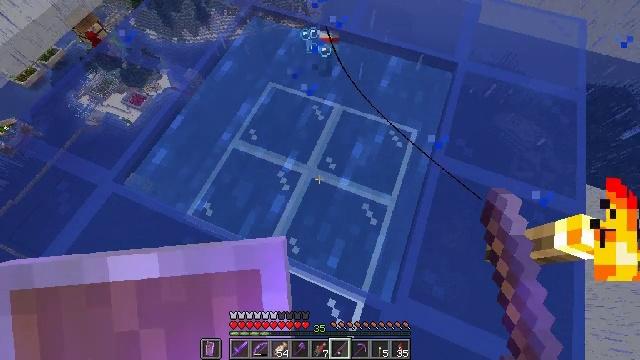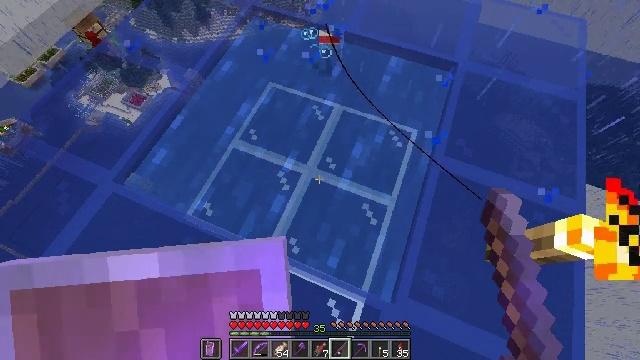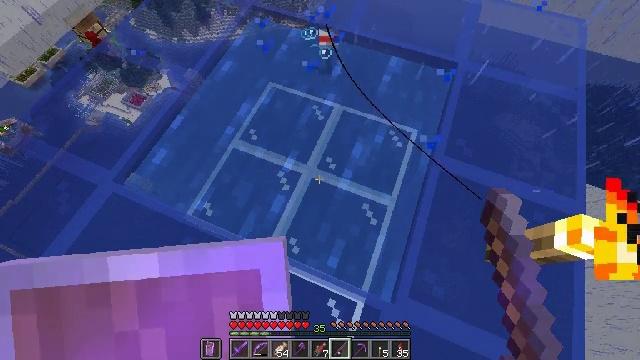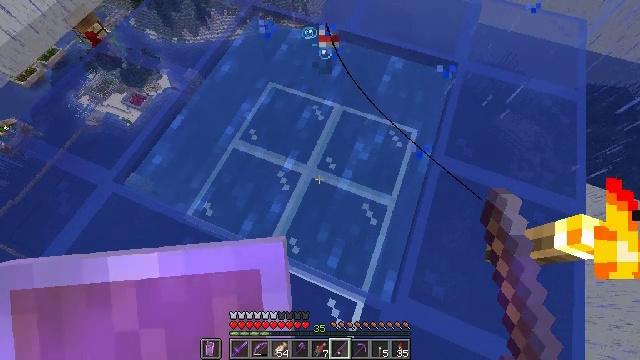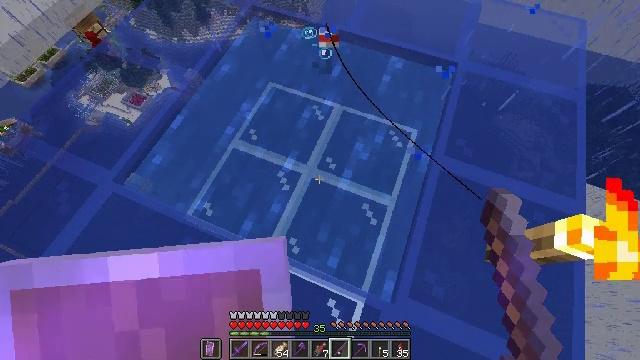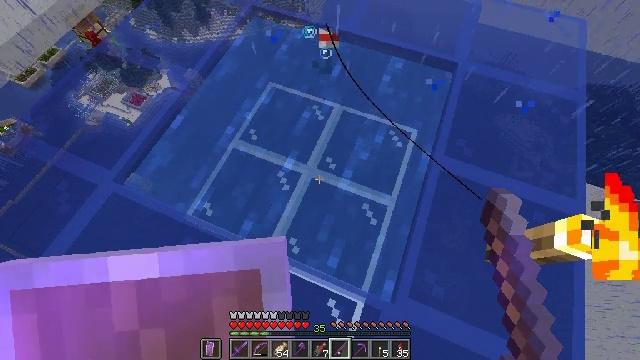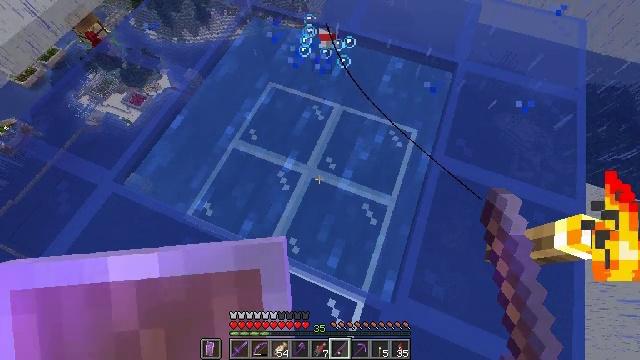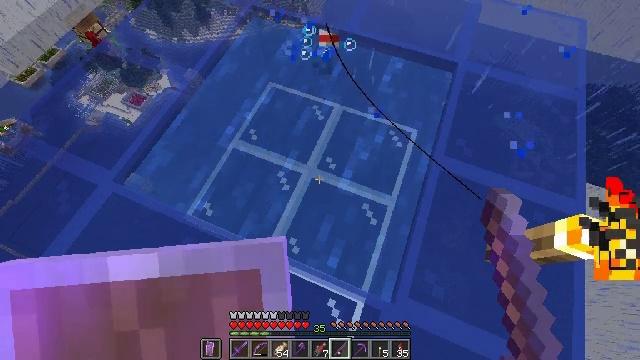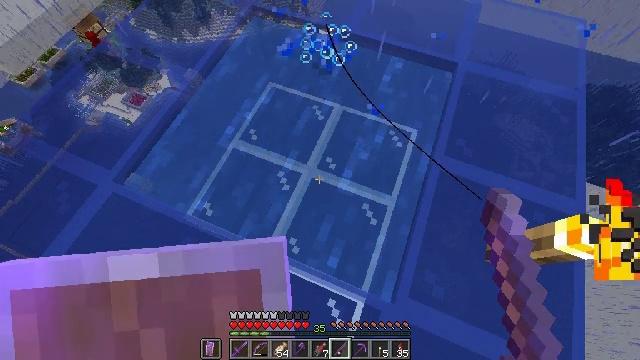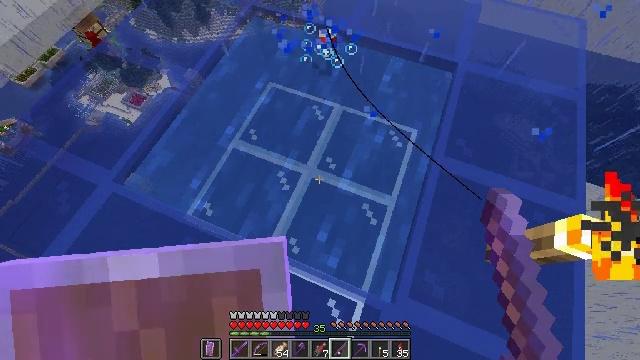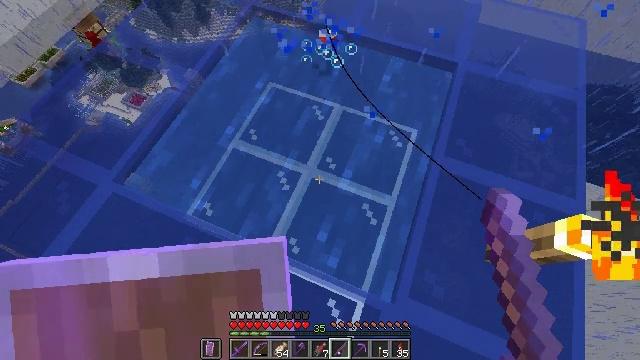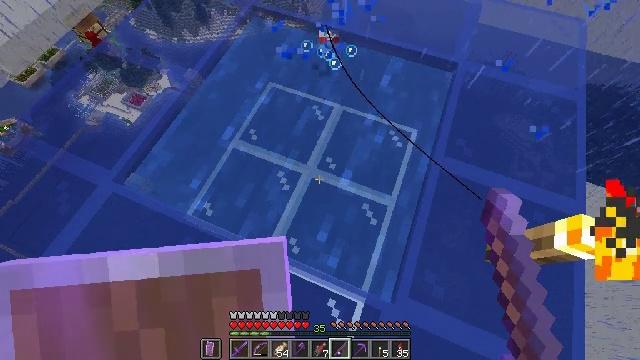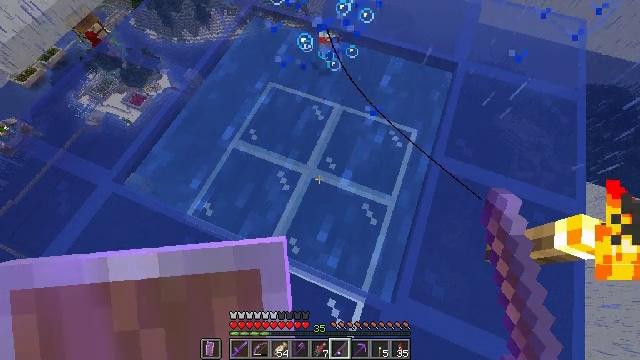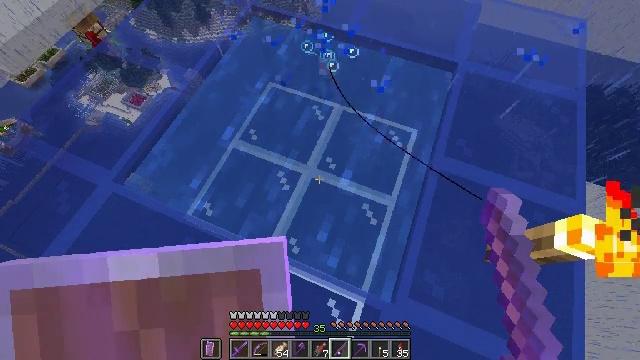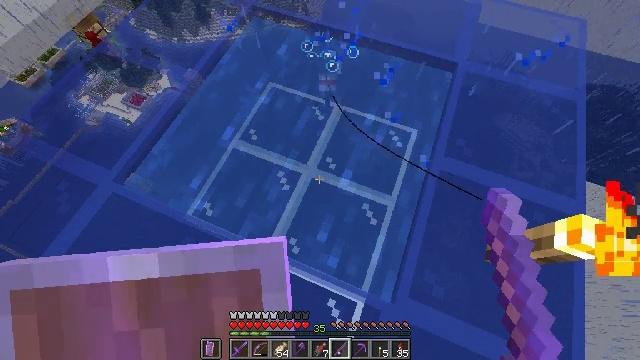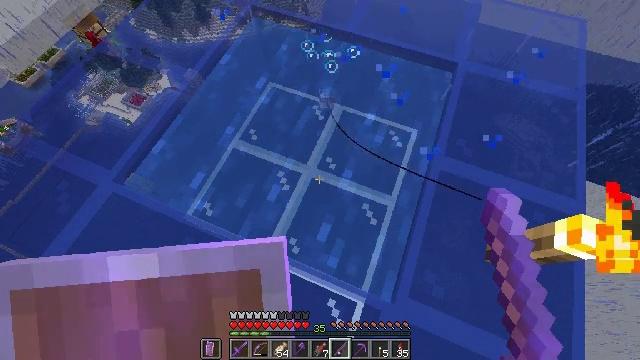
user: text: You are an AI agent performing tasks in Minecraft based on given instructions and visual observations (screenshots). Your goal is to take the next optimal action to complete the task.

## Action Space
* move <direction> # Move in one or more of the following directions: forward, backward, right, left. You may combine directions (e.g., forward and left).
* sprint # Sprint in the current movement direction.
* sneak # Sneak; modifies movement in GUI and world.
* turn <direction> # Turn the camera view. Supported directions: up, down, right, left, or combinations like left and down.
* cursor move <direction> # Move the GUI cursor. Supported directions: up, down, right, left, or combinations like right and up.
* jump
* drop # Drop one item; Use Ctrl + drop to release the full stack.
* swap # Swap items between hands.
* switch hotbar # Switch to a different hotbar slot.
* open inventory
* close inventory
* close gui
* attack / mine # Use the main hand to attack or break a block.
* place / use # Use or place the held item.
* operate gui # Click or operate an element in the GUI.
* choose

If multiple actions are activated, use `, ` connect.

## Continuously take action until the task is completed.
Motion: motion action
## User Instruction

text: Drop a bowl.
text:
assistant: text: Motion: no_op
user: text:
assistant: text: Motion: no_op
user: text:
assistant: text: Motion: no_op
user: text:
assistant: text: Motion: no_op
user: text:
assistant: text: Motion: no_op
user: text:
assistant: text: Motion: no_op
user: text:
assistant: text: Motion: no_op
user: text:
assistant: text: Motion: no_op
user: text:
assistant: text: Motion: no_op
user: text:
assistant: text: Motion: no_op
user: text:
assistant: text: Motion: no_op
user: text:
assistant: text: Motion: no_op
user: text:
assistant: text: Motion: no_op
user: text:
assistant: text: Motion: no_op
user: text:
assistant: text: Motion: no_op
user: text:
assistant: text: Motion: no_op
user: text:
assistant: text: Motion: no_op
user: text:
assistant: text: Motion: no_op
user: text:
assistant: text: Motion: no_op
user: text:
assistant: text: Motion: no_op
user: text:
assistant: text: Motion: use / place
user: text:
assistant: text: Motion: use / place
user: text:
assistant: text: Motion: use / place
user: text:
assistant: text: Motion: use / place
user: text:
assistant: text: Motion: no_op
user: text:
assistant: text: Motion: no_op
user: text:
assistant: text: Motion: no_op
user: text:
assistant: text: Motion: no_op
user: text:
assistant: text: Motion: no_op
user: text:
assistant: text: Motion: no_op